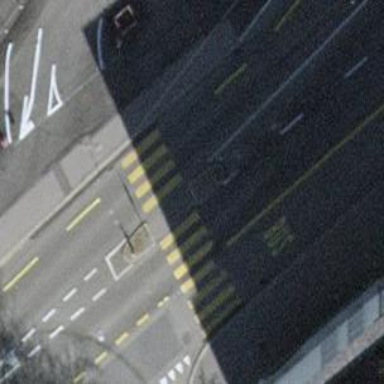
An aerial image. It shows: Secondary road with asphalt surface. There are trolley wires above the road and separate sidewalks on both sides.